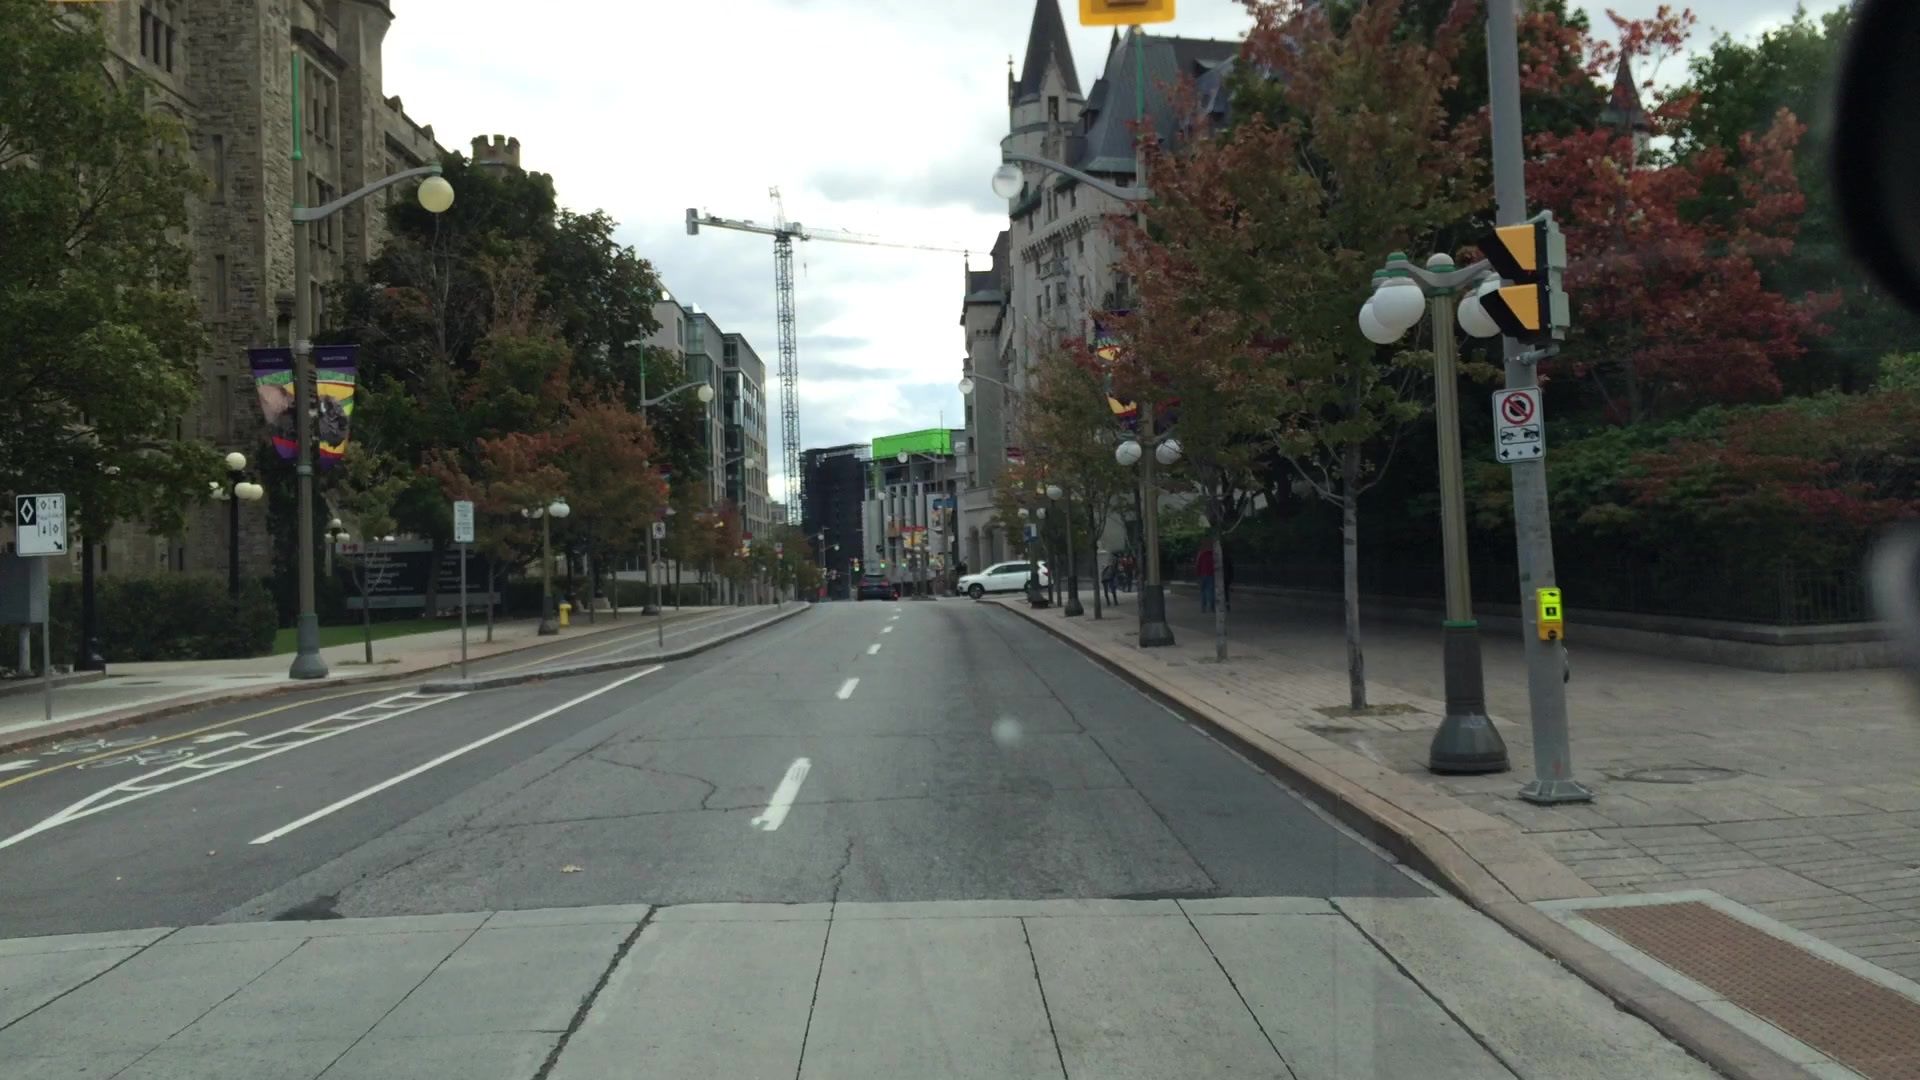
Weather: cloudy
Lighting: day
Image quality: good
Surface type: railway
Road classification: secondary
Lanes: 2
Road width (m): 5
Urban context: urban centre
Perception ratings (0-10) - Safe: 6.03, Lively: 9.47, Beautiful: 8.25, Boring: 3.79, Depressing: 2.25, Wealthy: 8.04